Question: Here's my code: <URL>
'''
$(document).ready(function(){
if( /Android|webOS|iPhone|iPad|iPod|BlackBerry|IEMobile|Opera Mini/i.test(navigator.userAgent) ) {
$('#container.mobile').fadeIn(500);
} else {
$('#container.desktop').fadeIn(500);
}
});
'''
Essentially all I'm doing is displaying mobile content for mobile and desktop version for desktop.
For some strange reason when I try and view this online, the content appears smaller? Does anybody have any ideas as to why this would be?
'''
<!DOCTYPE html>
<html>
<head>
<title>CODE</title>
<script src="https://ajax.googleapis.com/ajax/libs/jquery/2.1.3/jquery.min.js"></script>
<script type="text/javascript">
$(document).ready(function(){
if( /Android|webOS|iPhone|iPad|iPod|BlackBerry|IEMobile|Opera Mini/i.test(navigator.userAgent)) {
$('#container.mobile').fadeIn(500);
} else {
$('#container.desktop').fadeIn(500);
}
});
</script>
<style type="text/css">
#container.desktop {width: 960px; height: 300px; background: #e3e3e3; display: none; margin: 0 auto;}
#container.mobile {width: 300px; height: 300px; background: #333; display: none; margin: 0 auto;}
</style>
</head>
<body>
<div id="container" class="desktop"></div>
<div id="container" class="mobile"></div>
</body>
</html>
'''
Here's a screenshot of what I'm seeing on mobile devices - The "mobile" grey box SHOULD fill the mobile screen but doesn't. It scales it down - My container is still 300px wide, but the body around it 964px. No idea how that's happened?

I've also tried media queries. This works when resizing on desktop, but mobiles still load in the desktop content regardless?
'''
@media (min-width: 0px) and (max-width: 480px) {
#container.desktop {display: none;}
}
@media (min-width: 480px) and (max-width: 6000px) {
#container.mobile {display: none;}
}
'''
Any help would be great because I'm well and truly lost!
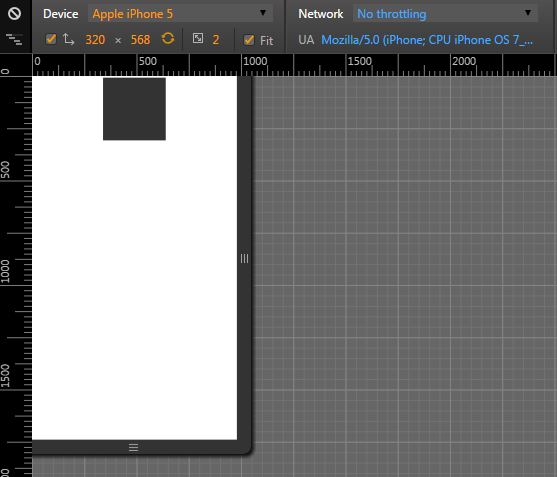
Answer: Try using the <URL>! - specifically
'''
<meta name="viewport" content="width=device-width, initial-scale=1">
'''